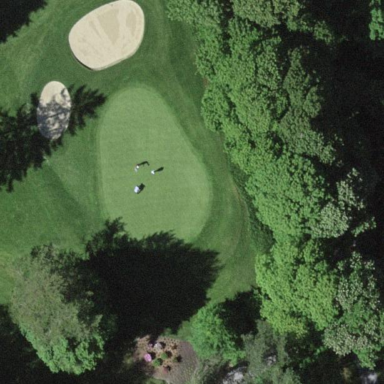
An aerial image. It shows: Picturesque green golfing area with grass land use.